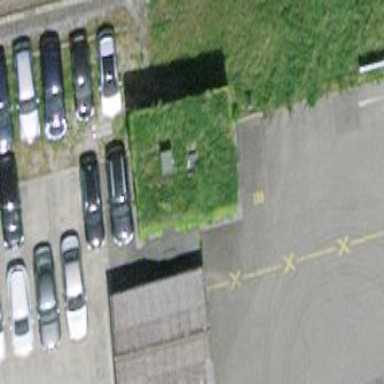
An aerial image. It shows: Service building.